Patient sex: M
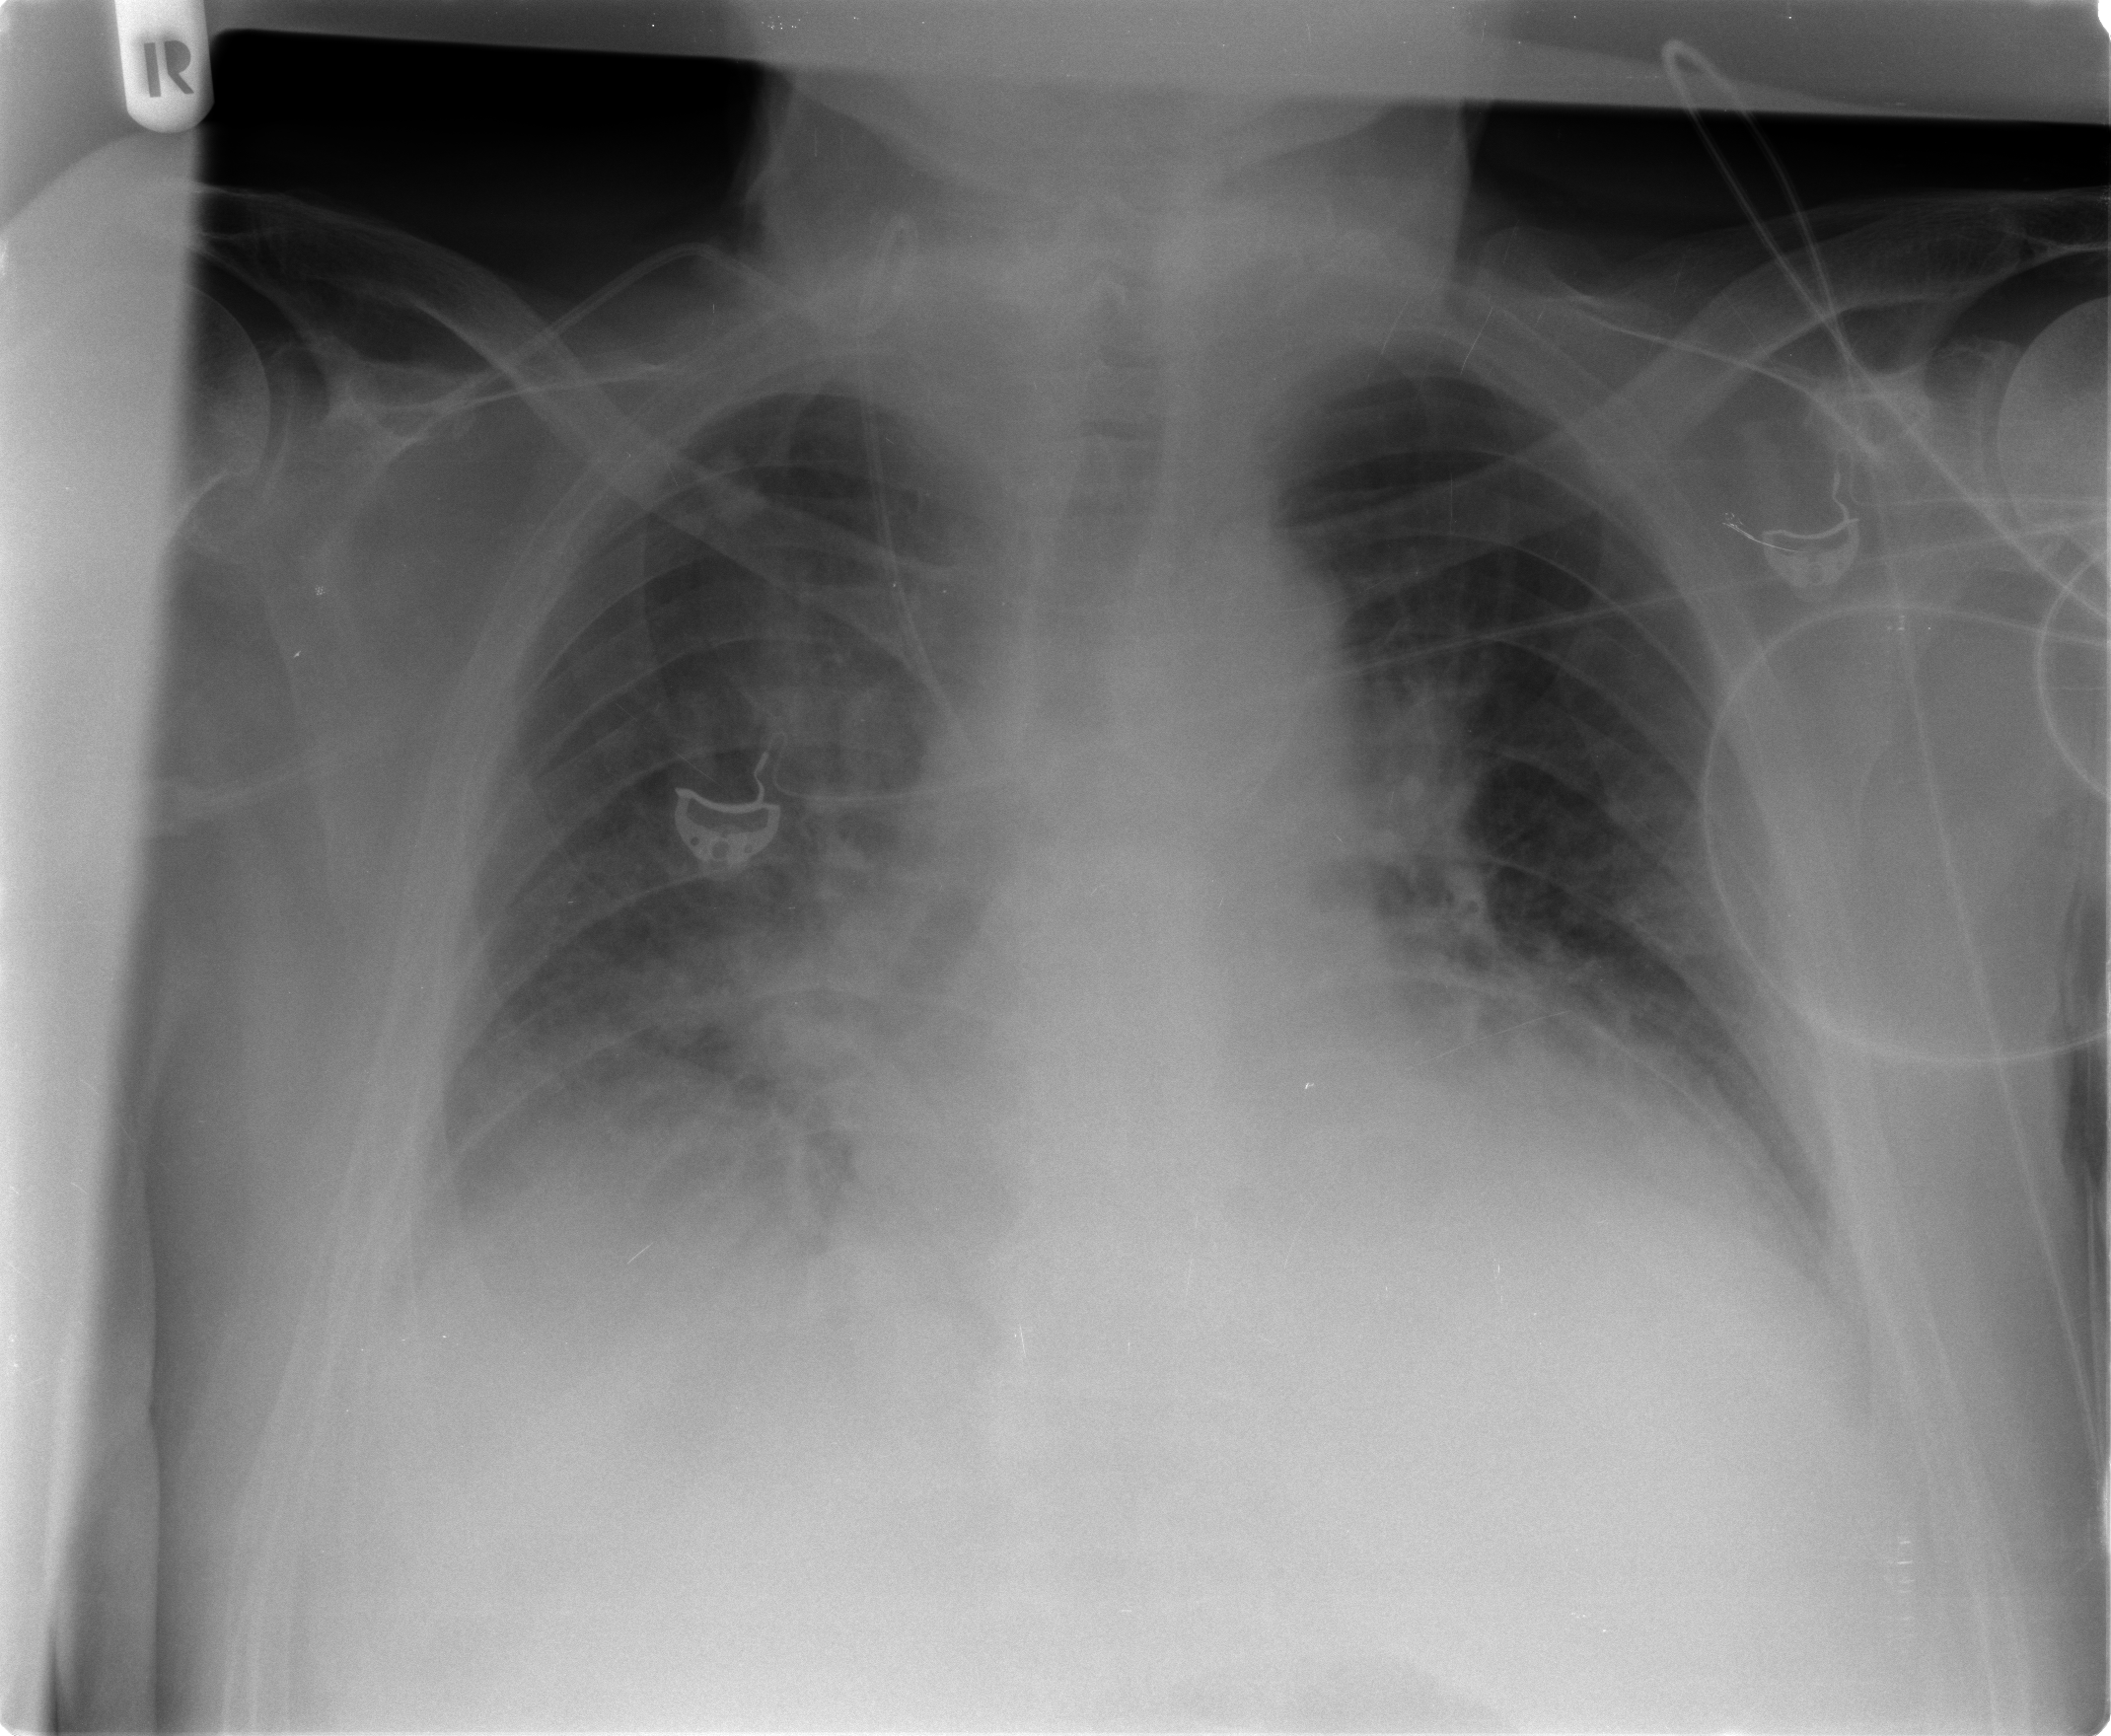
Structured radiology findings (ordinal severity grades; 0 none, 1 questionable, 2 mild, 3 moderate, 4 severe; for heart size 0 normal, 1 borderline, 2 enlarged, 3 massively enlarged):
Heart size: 2
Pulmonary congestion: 2
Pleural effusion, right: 2
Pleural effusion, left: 2
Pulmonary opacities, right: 3
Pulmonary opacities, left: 2
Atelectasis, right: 3
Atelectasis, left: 2